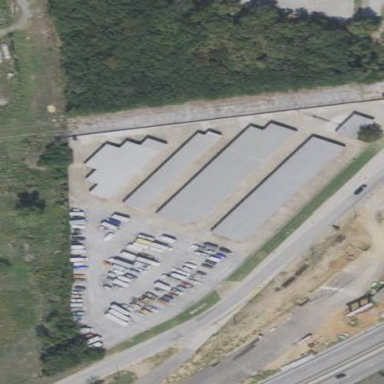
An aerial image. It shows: Warehouse.